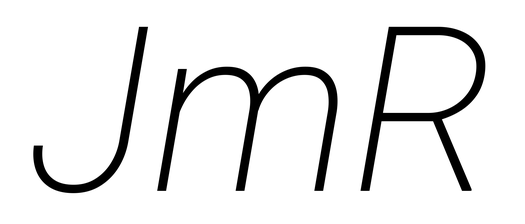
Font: Roboto-Italic_ExtraLight_Italic